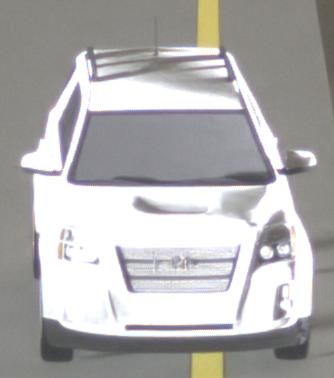
Make: GMC
Model: Terrain
Detailed model: Gen. 1
Model produced from: 2009
Model produced until: 2017
Doors: 5
Color: white
Road condition: dry road
Daytime: midday
Contrast: medium contrast